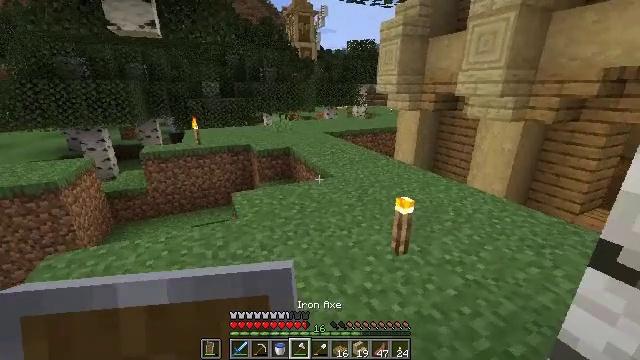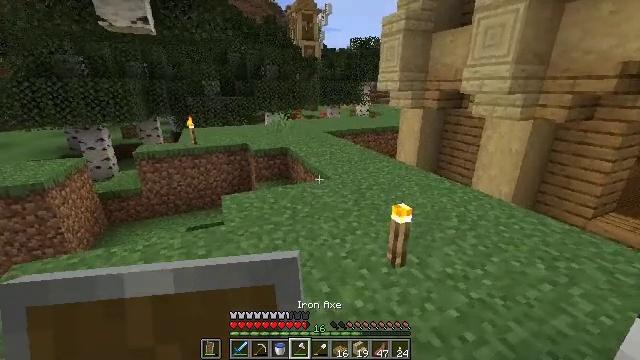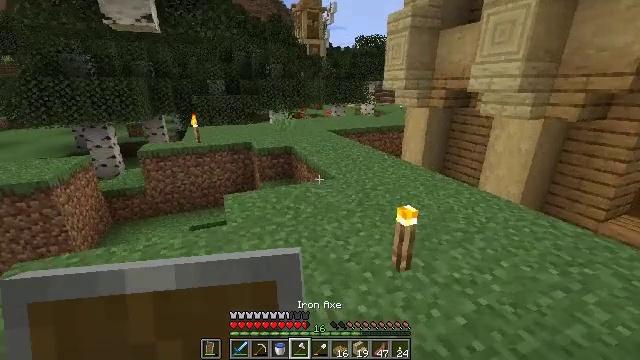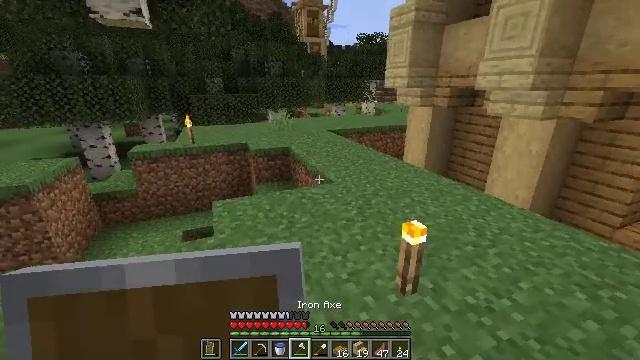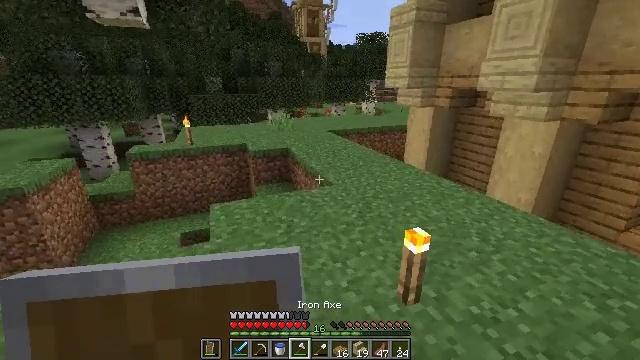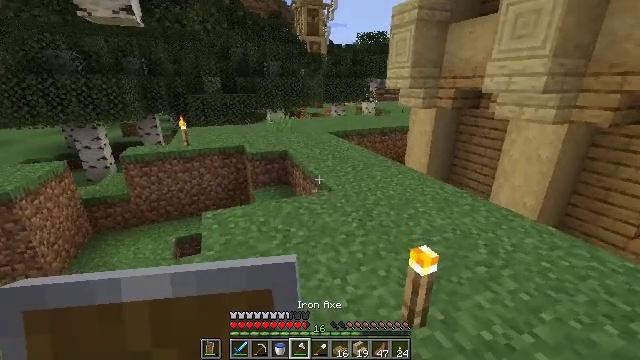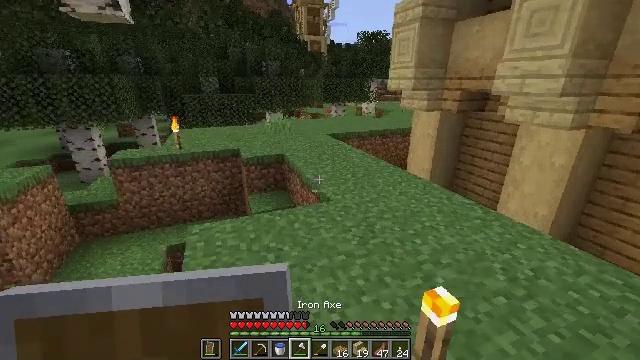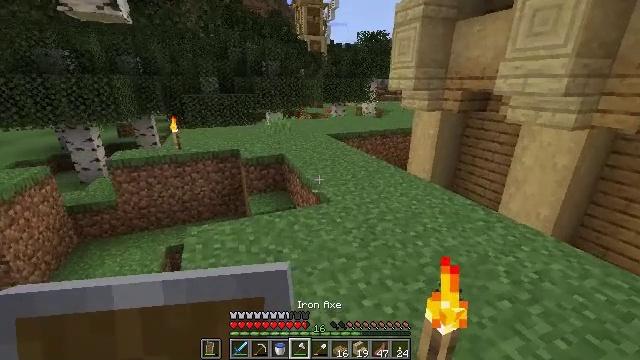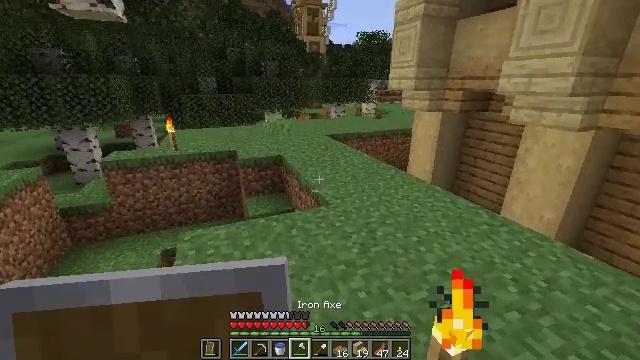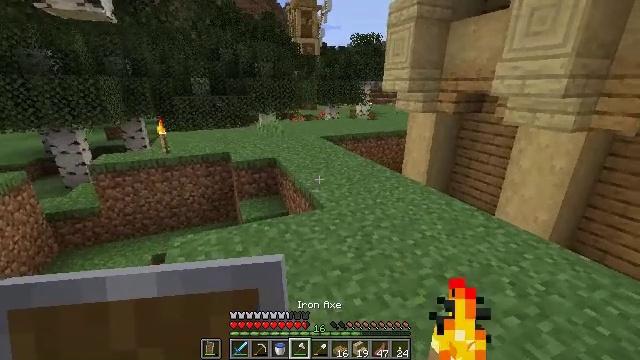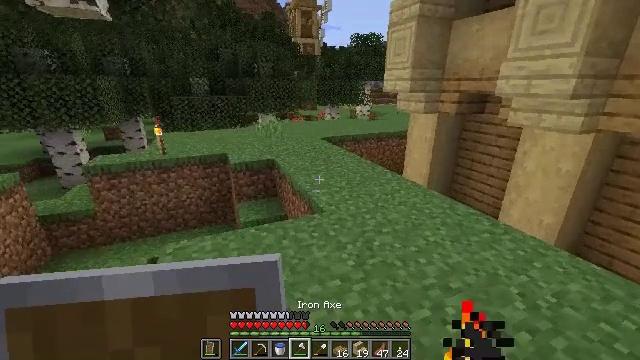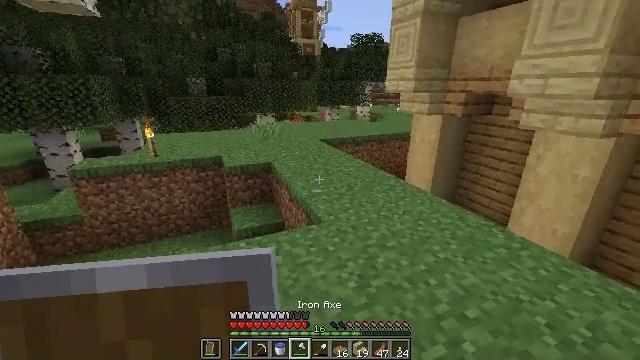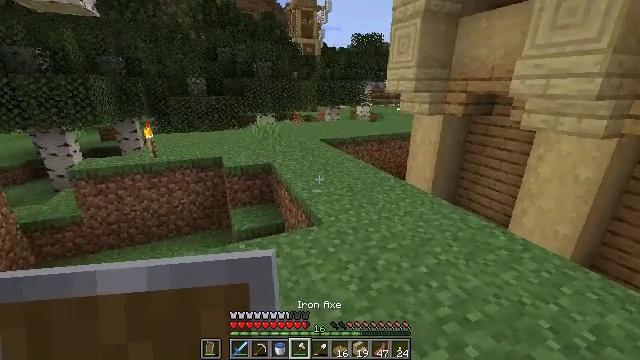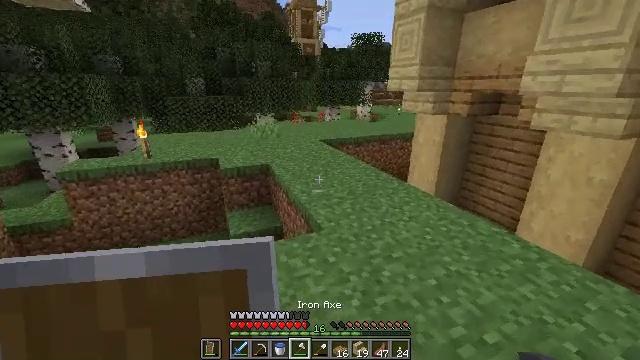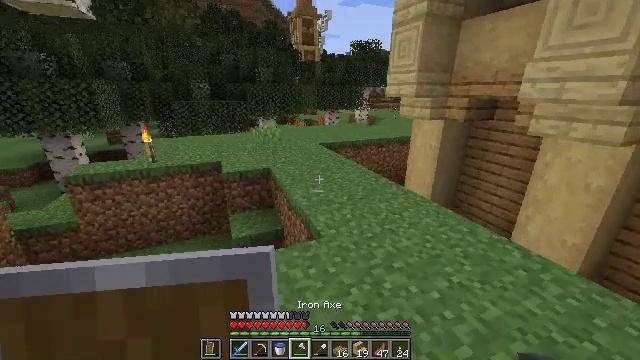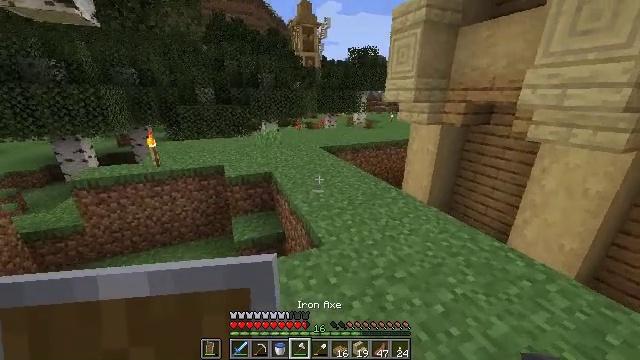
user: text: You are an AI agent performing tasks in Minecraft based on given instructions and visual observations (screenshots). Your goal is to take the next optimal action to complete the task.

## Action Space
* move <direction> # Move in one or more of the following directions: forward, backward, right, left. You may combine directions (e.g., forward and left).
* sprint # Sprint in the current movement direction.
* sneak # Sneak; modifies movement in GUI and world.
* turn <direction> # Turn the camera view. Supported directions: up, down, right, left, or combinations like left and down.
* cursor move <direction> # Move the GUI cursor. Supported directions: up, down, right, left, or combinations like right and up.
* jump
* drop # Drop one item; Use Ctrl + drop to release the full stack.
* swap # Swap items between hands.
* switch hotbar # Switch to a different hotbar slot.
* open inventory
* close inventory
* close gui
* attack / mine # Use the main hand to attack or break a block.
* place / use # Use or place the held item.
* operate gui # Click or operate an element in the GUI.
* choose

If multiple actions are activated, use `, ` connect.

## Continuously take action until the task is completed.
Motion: motion action
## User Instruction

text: Break the birch log in the forest.
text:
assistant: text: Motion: move forward
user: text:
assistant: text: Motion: move forward, turn left
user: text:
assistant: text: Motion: move forward
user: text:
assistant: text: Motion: move forward
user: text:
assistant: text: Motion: move forward
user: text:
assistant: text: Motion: move forward
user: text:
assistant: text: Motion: no_op
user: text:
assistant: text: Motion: no_op
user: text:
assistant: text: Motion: move forward, turn right
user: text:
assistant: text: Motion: move forward
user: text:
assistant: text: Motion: move forward
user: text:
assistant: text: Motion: no_op
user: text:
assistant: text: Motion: move forward
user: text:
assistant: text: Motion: move forward
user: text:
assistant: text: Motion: move forward
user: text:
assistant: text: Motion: move forward and move right
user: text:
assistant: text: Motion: move forward and move right
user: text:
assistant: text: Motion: move forward and move right
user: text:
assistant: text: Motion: move forward and move right, turn left and up
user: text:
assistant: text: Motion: move forward and move right, turn left
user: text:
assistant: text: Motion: move forward and move right, turn left and down
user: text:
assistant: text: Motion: move forward and move right, turn left and down
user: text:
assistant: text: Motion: move forward and move right, turn left and down
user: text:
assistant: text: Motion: move forward and move right, turn left
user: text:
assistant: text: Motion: move forward and move right
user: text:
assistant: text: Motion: move forward and move right
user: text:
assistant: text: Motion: move forward and move right
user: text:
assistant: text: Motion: move forward and move right
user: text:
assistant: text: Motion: move forward and move right
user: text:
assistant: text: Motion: move forward and move right